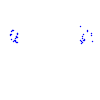
Particle: proton